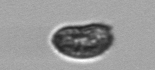
Label: Pseudochattonella_farcimen